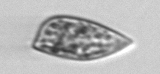
Label: Prorocentrum_dentatum